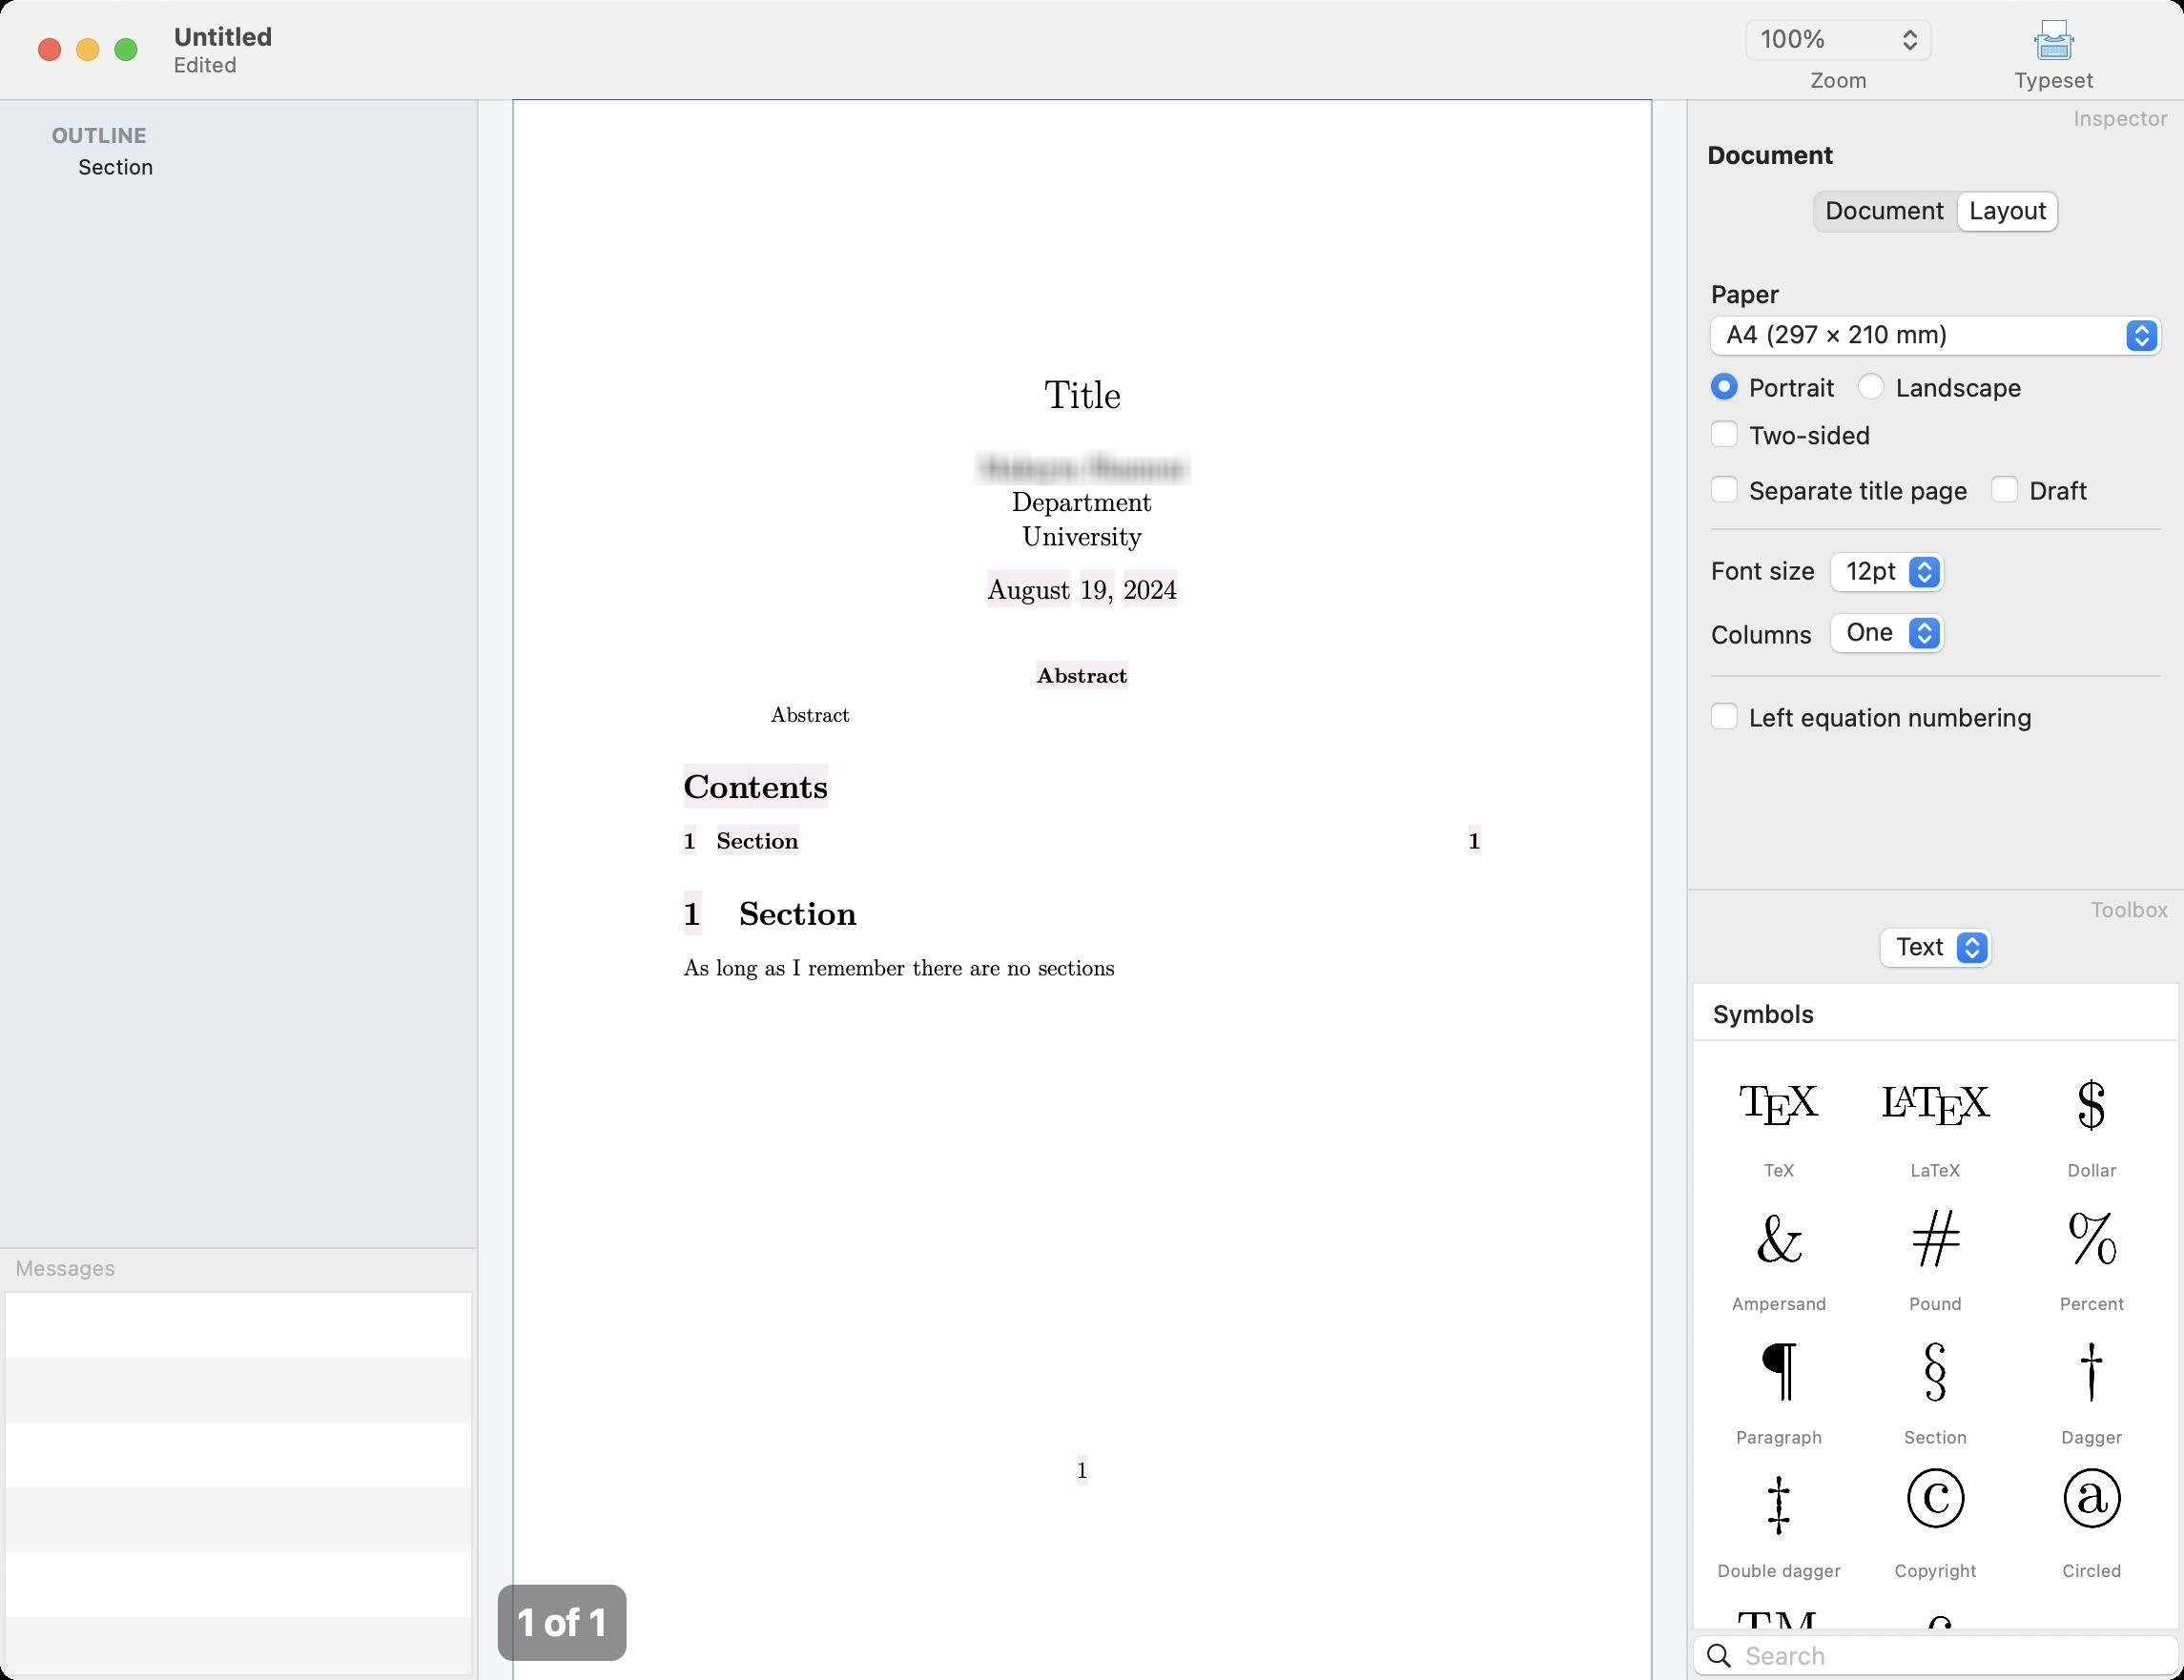
Accessibility tree:
{"name": "Untitled", "role": "AXWindow", "description": null, "role_description": "standard window", "value": null, "position": "406.00;68.00", "size": "1145;881", "children": [{"name": null, "role": "AXSplitGroup", "description": null, "role_description": "split group", "value": null, "position": "0.00;52.00", "size": "1145;829", "children": [{"name": null, "role": "AXSplitGroup", "description": null, "role_description": "split group", "value": null, "position": "0.00;52.00", "size": "250;829", "children": [{"name": null, "role": "AXScrollArea", "description": null, "role_description": "scroll area", "value": null, "position": "0.00;52.00", "size": "250;602", "children": [{"name": null, "role": "AXOutline", "description": null, "role_description": "outline", "value": null, "position": "0.00;52.00", "size": "266;602", "children": [{"name": null, "role": "AXRow", "description": null, "role_description": "outline row", "value": null, "position": "0.00;62.00", "size": "266;17", "children": [{"name": null, "role": "AXCell", "description": null, "role_description": "cell", "value": null, "position": "10.00;62.00", "size": "246;17", "children": [{"name": null, "role": "AXStaticText", "description": null, "role_description": "text", "value": "OUTLINE", "position": "25.00;64.00", "size": "181;14", "children": []}]}]}, {"name": null, "role": "AXRow", "description": null, "role_description": "outline row", "value": null, "position": "0.00;79.00", "size": "266;17", "children": [{"name": null, "role": "AXCell", "description": null, "role_description": "cell", "value": null, "position": "10.00;79.00", "size": "246;17", "children": [{"name": null, "role": "AXStaticText", "description": null, "role_description": "text", "value": "Section", "position": "39.00;80.50", "size": "44;14", "children": []}]}]}, {"name": null, "role": "AXColumn", "description": null, "role_description": "column", "value": null, "position": "10.00;52.00", "size": "246;602", "children": []}]}, {"name": null, "role": "AXScrollBar", "description": null, "role_description": "scroll bar", "value": 0.0, "position": "0.00;638.00", "size": "250;16", "children": [{"name": null, "role": "AXValueIndicator", "description": null, "role_description": "value indicator", "value": 0.0, "position": "1.00;642.00", "size": "233;12", "children": []}, {"name": null, "role": "AXButton", "description": null, "role_description": "increment arrow button", "value": null, "position": "0.00;638.00", "size": "0;0", "children": []}, {"name": null, "role": "AXButton", "description": null, "role_description": "decrement arrow button", "value": null, "position": "0.00;638.00", "size": "0;0", "children": []}, {"name": null, "role": "AXButton", "description": null, "role_description": "increment page button", "value": null, "position": "234.50;642.00", "size": "16;12", "children": []}, {"name": null, "role": "AXButton", "description": null, "role_description": "decrement page button", "value": null, "position": "0.00;642.00", "size": "1;12", "children": []}]}]}, {"name": null, "role": "AXSplitter", "description": null, "role_description": "splitter", "value": 602.0, "position": "0.00;654.00", "size": "250;1", "children": []}, {"name": null, "role": "AXStaticText", "description": null, "role_description": "text", "value": "Messages", "position": "6.00;658.00", "size": "57;14", "children": []}, {"name": null, "role": "AXScrollArea", "description": null, "role_description": "scroll area", "value": null, "position": "2.00;677.00", "size": "246;202", "children": [{"name": null, "role": "AXTable", "description": null, "role_description": "table", "value": null, "position": "3.00;678.00", "size": "244;200", "children": [{"name": null, "role": "AXColumn", "description": null, "role_description": "column", "value": null, "position": "3.00;678.00", "size": "215;200", "children": []}]}]}]}, {"name": null, "role": "AXSplitter", "description": null, "role_description": "splitter", "value": 250.0, "position": "250.00;52.00", "size": "1;829", "children": []}, {"name": null, "role": "AXSplitGroup", "description": null, "role_description": "split group", "value": null, "position": "251.00;52.00", "size": "633;829", "children": [{"name": null, "role": "AXScrollArea", "description": null, "role_description": "scroll area", "value": null, "position": "251.00;52.00", "size": "633;829", "children": [{"name": null, "role": "AXScrollBar", "description": null, "role_description": "scroll bar", "value": 0.0, "position": "868.00;52.00", "size": "16;829", "children": [{"name": null, "role": "AXValueIndicator", "description": null, "role_description": "value indicator", "value": 0.0, "position": "872.00;53.00", "size": "12;811", "children": []}, {"name": null, "role": "AXButton", "description": null, "role_description": "increment arrow button", "value": null, "position": "868.00;52.00", "size": "0;0", "children": []}, {"name": null, "role": "AXButton", "description": null, "role_description": "decrement arrow button", "value": null, "position": "868.00;52.00", "size": "0;0", "children": []}, {"name": null, "role": "AXButton", "description": null, "role_description": "increment page button", "value": null, "position": "872.00;864.50", "size": "12;16", "children": []}, {"name": null, "role": "AXButton", "description": null, "role_description": "decrement page button", "value": null, "position": "872.00;52.00", "size": "12;1", "children": []}]}]}, {"name": null, "role": "AXStaticText", "description": null, "role_description": "text", "value": "1 of 1", "position": "269.00;839.00", "size": "52;24", "children": []}, {"name": null, "role": "AXSplitter", "description": null, "role_description": "splitter", "value": 829.0, "position": "251.00;881.00", "size": "633;1", "children": []}]}, {"name": null, "role": "AXSplitter", "description": null, "role_description": "splitter", "value": 633.0, "position": "884.00;52.00", "size": "1;829", "children": []}, {"name": null, "role": "AXSplitGroup", "description": null, "role_description": "split group", "value": null, "position": "885.00;52.00", "size": "260;829", "children": [{"name": null, "role": "AXStaticText", "description": null, "role_description": "text", "value": "Inspector", "position": "1085.00;55.00", "size": "54;14", "children": []}, {"name": null, "role": "AXStaticText", "description": null, "role_description": "text", "value": "", "position": "891.00;55.00", "size": "4;14", "children": []}, {"name": null, "role": "AXStaticText", "description": null, "role_description": "text", "value": "Document", "position": "893.00;72.00", "size": "70;17", "children": []}, {"name": null, "role": "AXGroup", "description": null, "role_description": "group", "value": null, "position": "887.00;125.00", "size": "256;339", "children": [{"name": null, "role": "AXScrollArea", "description": null, "role_description": "scroll area", "value": null, "position": "887.00;125.00", "size": "256;339", "children": [{"name": null, "role": "AXStaticText", "description": null, "role_description": "text", "value": "Paper", "position": "895.00;145.00", "size": "40;17", "children": []}, {"name": null, "role": "AXPopUpButton", "description": null, "role_description": "pop up button", "value": "A4 (297 × 210 mm)", "position": "894.00;165.00", "size": "243;25", "children": []}, {"name": "Portrait", "role": "AXRadioButton", "description": null, "role_description": "radio button", "value": 1, "position": "895.00;193.50", "size": "71;18", "children": []}, {"name": "Landscape", "role": "AXRadioButton", "description": null, "role_description": "radio button", "value": 0, "position": "972.00;193.50", "size": "93;18", "children": []}, {"name": "Two-sided", "role": "AXCheckBox", "description": null, "role_description": "checkbox", "value": 0, "position": "895.00;218.50", "size": "90;18", "children": []}, {"name": "Separate_title_page", "role": "AXCheckBox", "description": null, "role_description": "checkbox", "value": 0, "position": "895.00;247.50", "size": "141;18", "children": []}, {"name": "Draft", "role": "AXCheckBox", "description": null, "role_description": "checkbox", "value": 0, "position": "1042.00;247.50", "size": "57;18", "children": []}, {"name": null, "role": "AXStaticText", "description": null, "role_description": "text", "value": "Font size", "position": "895.00;290.00", "size": "59;17", "children": []}, {"name": null, "role": "AXPopUpButton", "description": null, "role_description": "pop up button", "value": "12pt", "position": "957.00;289.00", "size": "66;25", "children": []}, {"name": null, "role": "AXStaticText", "description": null, "role_description": "text", "value": "Columns", "position": "895.00;323.50", "size": "59;17", "children": []}, {"name": null, "role": "AXPopUpButton", "description": null, "role_description": "pop up button", "value": "One", "position": "957.00;321.00", "size": "66;25", "children": []}, {"name": "Left_equation_numbering", "role": "AXCheckBox", "description": null, "role_description": "checkbox", "value": 0, "position": "895.00;366.50", "size": "175;18", "children": []}]}]}, {"name": null, "role": "AXRadioGroup", "description": null, "role_description": "radio group", "value": "{\n    \"name\": null,\n    \"role\": \"AXRadioButton\",\n    \"description\": \"Layout\",\n    \"role_description\": \"radio button\",\n    \"value\": 1,\n    \"position\": \"1026.50;99.00\",\n    \"size\": \"55;24\",\n    \"children\": []\n}", "position": "948.50;99.00", "size": "133;24", "children": [{"name": null, "role": "AXRadioButton", "description": "Document", "role_description": "radio button", "value": 0, "position": "948.50;99.00", "size": "78;24", "children": []}, {"name": null, "role": "AXRadioButton", "description": "Layout", "role_description": "radio button", "value": 1, "position": "1026.50;99.00", "size": "55;24", "children": []}]}, {"name": null, "role": "AXSplitter", "description": null, "role_description": "splitter", "value": 414.0, "position": "885.00;466.00", "size": "260;1", "children": []}, {"name": null, "role": "AXStaticText", "description": null, "role_description": "text", "value": "Toolbox", "position": "1094.00;470.00", "size": "45;14", "children": []}, {"name": null, "role": "AXPopUpButton", "description": null, "role_description": "pop up button", "value": "Text", "position": "983.00;486.00", "size": "65;25", "children": []}, {"name": null, "role": "AXTextField", "description": null, "role_description": "search text field", "value": "", "position": "887.00;857.00", "size": "256;22", "children": [{"name": "", "role": "AXButton", "description": "search", "role_description": "button", "value": null, "position": "889.00;857.00", "size": "25;22", "children": []}]}, {"name": null, "role": "AXScrollArea", "description": null, "role_description": "scroll area", "value": null, "position": "887.00;515.00", "size": "256;340", "children": [{"name": null, "role": "AXList", "description": null, "role_description": "collection", "value": null, "position": "888.00;516.00", "size": "254;2430", "children": [{"name": null, "role": "AXList", "description": "Symbols", "role_description": "section", "value": null, "position": "888.00;516.00", "size": "254;1575", "children": [{"name": null, "role": "AXStaticText", "description": "Symbols", "role_description": "text", "value": null, "position": "888.00;516.00", "size": "254;30", "children": []}, {"name": null, "role": "AXGroup", "description": null, "role_description": "group", "value": null, "position": "893.00;551.00", "size": "80;70", "children": [{"name": null, "role": "AXImage", "description": "TeX", "role_description": "image", "value": null, "position": "893.00;551.00", "size": "80;57", "children": []}, {"name": null, "role": "AXStaticText", "description": null, "role_description": "text", "value": "TeX", "position": "892.00;608.00", "size": "82;11", "children": []}]}, {"name": null, "role": "AXGroup", "description": null, "role_description": "group", "value": null, "position": "975.00;551.00", "size": "80;70", "children": [{"name": null, "role": "AXImage", "description": "LaTeX", "role_description": "image", "value": null, "position": "975.00;551.00", "size": "80;57", "children": []}, {"name": null, "role": "AXStaticText", "description": null, "role_description": "text", "value": "LaTeX", "position": "974.00;608.00", "size": "82;11", "children": []}]}, {"name": null, "role": "AXGroup", "description": null, "role_description": "group", "value": null, "position": "1057.00;551.00", "size": "80;70", "children": [{"name": null, "role": "AXImage", "description": "$", "role_description": "image", "value": null, "position": "1057.00;551.00", "size": "80;57", "children": []}, {"name": null, "role": "AXStaticText", "description": null, "role_description": "text", "value": "Dollar", "position": "1056.00;608.00", "size": "82;11", "children": []}]}, {"name": null, "role": "AXGroup", "description": null, "role_description": "group", "value": null, "position": "893.00;621.00", "size": "80;70", "children": [{"name": null, "role": "AXImage", "description": "&", "role_description": "image", "value": null, "position": "893.00;621.00", "size": "80;57", "children": []}, {"name": null, "role": "AXStaticText", "description": null, "role_description": "text", "value": "Ampersand", "position": "892.00;678.00", "size": "82;11", "children": []}]}, {"name": null, "role": "AXGroup", "description": null, "role_description": "group", "value": null, "position": "975.00;621.00", "size": "80;70", "children": [{"name": null, "role": "AXImage", "description": "#", "role_description": "image", "value": null, "position": "975.00;621.00", "size": "80;57", "children": []}, {"name": null, "role": "AXStaticText", "description": null, "role_description": "text", "value": "Pound", "position": "974.00;678.00", "size": "82;11", "children": []}]}, {"name": null, "role": "AXGroup", "description": null, "role_description": "group", "value": null, "position": "1057.00;621.00", "size": "80;70", "children": [{"name": null, "role": "AXImage", "description": "%", "role_description": "image", "value": null, "position": "1057.00;621.00", "size": "80;57", "children": []}, {"name": null, "role": "AXStaticText", "description": null, "role_description": "text", "value": "Percent", "position": "1056.00;678.00", "size": "82;11", "children": []}]}, {"name": null, "role": "AXGroup", "description": null, "role_description": "group", "value": null, "position": "893.00;691.00", "size": "80;70", "children": [{"name": null, "role": "AXImage", "description": "par", "role_description": "image", "value": null, "position": "893.00;691.00", "size": "80;57", "children": []}, {"name": null, "role": "AXStaticText", "description": null, "role_description": "text", "value": "Paragraph", "position": "892.00;748.00", "size": "82;11", "children": []}]}, {"name": null, "role": "AXGroup", "description": null, "role_description": "group", "value": null, "position": "975.00;691.00", "size": "80;70", "children": [{"name": null, "role": "AXImage", "description": " s", "role_description": "image", "value": null, "position": "975.00;691.00", "size": "80;57", "children": []}, {"name": null, "role": "AXStaticText", "description": null, "role_description": "text", "value": "Section", "position": "974.00;748.00", "size": "82;11", "children": []}]}, {"name": null, "role": "AXGroup", "description": null, "role_description": "group", "value": null, "position": "1057.00;691.00", "size": "80;70", "children": [{"name": null, "role": "AXImage", "description": "dag", "role_description": "image", "value": null, "position": "1057.00;691.00", "size": "80;57", "children": []}, {"name": null, "role": "AXStaticText", "description": null, "role_description": "text", "value": "Dagger", "position": "1056.00;748.00", "size": "82;11", "children": []}]}, {"name": null, "role": "AXGroup", "description": null, "role_description": "group", "value": null, "position": "893.00;761.00", "size": "80;70", "children": [{"name": null, "role": "AXImage", "description": "ddag", "role_description": "image", "value": null, "position": "893.00;761.00", "size": "80;57", "children": []}, {"name": null, "role": "AXStaticText", "description": null, "role_description": "text", "value": "Double dagger", "position": "892.00;818.00", "size": "82;11", "children": []}]}, {"name": null, "role": "AXGroup", "description": null, "role_description": "group", "value": null, "position": "975.00;761.00", "size": "80;70", "children": [{"name": null, "role": "AXImage", "description": "copyright", "role_description": "image", "value": null, "position": "975.00;761.00", "size": "80;57", "children": []}, {"name": null, "role": "AXStaticText", "description": null, "role_description": "text", "value": "Copyright", "position": "974.00;818.00", "size": "82;11", "children": []}]}, {"name": null, "role": "AXGroup", "description": null, "role_description": "group", "value": null, "position": "1057.00;761.00", "size": "80;70", "children": [{"name": null, "role": "AXImage", "description": "textcircled{a}", "role_description": "image", "value": null, "position": "1057.00;761.00", "size": "80;57", "children": []}, {"name": null, "role": "AXStaticText", "description": null, "role_description": "text", "value": "Circled", "position": "1056.00;818.00", "size": "82;11", "children": []}]}, {"name": null, "role": "AXGroup", "description": null, "role_description": "group", "value": null, "position": "893.00;831.00", "size": "80;70", "children": [{"name": null, "role": "AXImage", "description": "texttrademark", "role_description": "image", "value": null, "position": "893.00;831.00", "size": "80;57", "children": []}, {"name": null, "role": "AXStaticText", "description": null, "role_description": "text", "value": "Trademark", "position": "892.00;888.00", "size": "82;11", "children": []}]}, {"name": null, "role": "AXGroup", "description": null, "role_description": "group", "value": null, "position": "975.00;831.00", "size": "80;70", "children": [{"name": null, "role": "AXImage", "description": "textsterling", "role_description": "image", "value": null, "position": "975.00;831.00", "size": "80;57", "children": []}, {"name": null, "role": "AXStaticText", "description": null, "role_description": "text", "value": "Sterling", "position": "974.00;888.00", "size": "82;11", "children": []}]}, {"name": null, "role": "AXGroup", "description": null, "role_description": "group", "value": null, "position": "1057.00;831.00", "size": "80;70", "children": [{"name": null, "role": "AXImage", "description": "dots", "role_description": "image", "value": null, "position": "1057.00;831.00", "size": "80;57", "children": []}, {"name": null, "role": "AXStaticText", "description": null, "role_description": "text", "value": "dots", "position": "1056.00;888.00", "size": "82;11", "children": []}]}, {"name": null, "role": "AXGroup", "description": null, "role_description": "group", "value": null, "position": "893.00;901.00", "size": "80;70", "children": [{"name": null, "role": "AXImage", "description": "textordmasculine", "role_description": "image", "value": null, "position": "893.00;901.00", "size": "80;57", "children": []}, {"name": null, "role": "AXStaticText", "description": null, "role_description": "text", "value": "ord, masculine", "position": "892.00;958.00", "size": "82;11", "children": []}]}, {"name": null, "role": "AXGroup", "description": null, "role_description": "group", "value": null, "position": "975.00;901.00", "size": "80;70", "children": [{"name": null, "role": "AXImage", "description": "textordfeminine", "role_description": "image", "value": null, "position": "975.00;901.00", "size": "80;57", "children": []}, {"name": null, "role": "AXStaticText", "description": null, "role_description": "text", "value": "ord, feminine", "position": "974.00;958.00", "size": "82;11", "children": []}]}, {"name": null, "role": "AXGroup", "description": null, "role_description": "group", "value": null, "position": "1057.00;901.00", "size": "80;70", "children": [{"name": null, "role": "AXImage", "description": "textasteriskcentered", "role_description": "image", "value": null, "position": "1057.00;901.00", "size": "80;57", "children": []}, {"name": null, "role": "AXStaticText", "description": null, "role_description": "text", "value": "Asterisk centered", "position": "1056.00;958.00", "size": "82;11", "children": []}]}, {"name": null, "role": "AXGroup", "description": null, "role_description": "group", "value": null, "position": "893.00;971.00", "size": "80;70", "children": [{"name": null, "role": "AXImage", "description": "textperiodcentered", "role_description": "image", "value": null, "position": "893.00;971.00", "size": "80;57", "children": []}, {"name": null, "role": "AXStaticText", "description": null, "role_description": "text", "value": "Period centered", "position": "892.00;1028.00", "size": "82;11", "children": []}]}]}, {"name": null, "role": "AXList", "description": "Accents", "role_description": "section", "value": null, "position": "888.00;2096.00", "size": "254;385", "children": [{"name": null, "role": "AXStaticText", "description": "Accents", "role_description": "text", "value": null, "position": "888.00;2096.00", "size": "254;30", "children": []}, {"name": null, "role": "AXGroup", "description": null, "role_description": "group", "value": null, "position": "893.00;2131.00", "size": "80;70", "children": [{"name": null, "role": "AXImage", "description": "dieresis", "role_description": "image", "value": null, "position": "893.00;2131.00", "size": "80;50", "children": []}, {"name": null, "role": "AXStaticText", "description": null, "role_description": "text", "value": "Dieresis", "position": "901.00;2185.00", "size": "64;14", "children": []}]}, {"name": null, "role": "AXGroup", "description": null, "role_description": "group", "value": null, "position": "975.00;2131.00", "size": "80;70", "children": [{"name": null, "role": "AXImage", "description": "acute", "role_description": "image", "value": null, "position": "975.00;2131.00", "size": "80;50", "children": []}, {"name": null, "role": "AXStaticText", "description": null, "role_description": "text", "value": "Acute", "position": "983.00;2185.00", "size": "64;14", "children": []}]}, {"name": null, "role": "AXGroup", "description": null, "role_description": "group", "value": null, "position": "1057.00;2131.00", "size": "80;70", "children": [{"name": null, "role": "AXImage", "description": "dotOver", "role_description": "image", "value": null, "position": "1057.00;2131.00", "size": "80;50", "children": []}, {"name": null, "role": "AXStaticText", "description": null, "role_description": "text", "value": "Dot over", "position": "1065.00;2185.00", "size": "64;14", "children": []}]}, {"name": null, "role": "AXGroup", "description": null, "role_description": "group", "value": null, "position": "893.00;2201.00", "size": "80;70", "children": [{"name": null, "role": "AXImage", "description": "dotUnder", "role_description": "image", "value": null, "position": "893.00;2201.00", "size": "80;50", "children": []}, {"name": null, "role": "AXStaticText", "description": null, "role_description": "text", "value": "Dot under", "position": "901.00;2255.00", "size": "64;14", "children": []}]}, {"name": null, "role": "AXGroup", "description": null, "role_description": "group", "value": null, "position": "975.00;2201.00", "size": "80;70", "children": [{"name": null, "role": "AXImage", "description": "macron", "role_description": "image", "value": null, "position": "975.00;2201.00", "size": "80;50", "children": []}, {"name": null, "role": "AXStaticText", "description": null, "role_description": "text", "value": "Macron", "position": "983.00;2255.00", "size": "64;14", "children": []}]}, {"name": null, "role": "AXGroup", "description": null, "role_description": "group", "value": null, "position": "1057.00;2201.00", "size": "80;70", "children": [{"name": null, "role": "AXImage", "description": "hungarianUmlaut", "role_description": "image", "value": null, "position": "1057.00;2201.00", "size": "80;50", "children": []}, {"name": null, "role": "AXStaticText", "description": null, "role_description": "text", "value": "Hungarian", "position": "1065.00;2255.00", "size": "64;14", "children": []}]}, {"name": null, "role": "AXGroup", "description": null, "role_description": "group", "value": null, "position": "893.00;2271.00", "size": "80;70", "children": [{"name": null, "role": "AXImage", "description": "circumflex", "role_description": "image", "value": null, "position": "893.00;2271.00", "size": "80;50", "children": []}, {"name": null, "role": "AXStaticText", "description": null, "role_description": "text", "value": "Circumflex", "position": "901.00;2325.00", "size": "64;14", "children": []}]}, {"name": null, "role": "AXGroup", "description": null, "role_description": "group", "value": null, "position": "975.00;2271.00", "size": "80;70", "children": [{"name": null, "role": "AXImage", "description": "grave", "role_description": "image", "value": null, "position": "975.00;2271.00", "size": "80;50", "children": []}, {"name": null, "role": "AXStaticText", "description": null, "role_description": "text", "value": "Grave", "position": "983.00;2325.00", "size": "64;14", "children": []}]}, {"name": null, "role": "AXGroup", "description": null, "role_description": "group", "value": null, "position": "1057.00;2271.00", "size": "80;70", "children": [{"name": null, "role": "AXImage", "description": "barUnder", "role_description": "image", "value": null, "position": "1057.00;2271.00", "size": "80;50", "children": []}, {"name": null, "role": "AXStaticText", "description": null, "role_description": "text", "value": "Bar under", "position": "1065.00;2325.00", "size": "64;14", "children": []}]}, {"name": null, "role": "AXGroup", "description": null, "role_description": "group", "value": null, "position": "893.00;2341.00", "size": "80;70", "children": [{"name": null, "role": "AXImage", "description": "cedilla", "role_description": "image", "value": null, "position": "893.00;2341.00", "size": "80;50", "children": []}, {"name": null, "role": "AXStaticText", "description": null, "role_description": "text", "value": "Cedilla", "position": "901.00;2395.00", "size": "64;14", "children": []}]}, {"name": null, "role": "AXGroup", "description": null, "role_description": "group", "value": null, "position": "975.00;2341.00", "size": "80;70", "children": [{"name": null, "role": "AXImage", "description": "ringOver", "role_description": "image", "value": null, "position": "975.00;2341.00", "size": "80;50", "children": []}, {"name": null, "role": "AXStaticText", "description": null, "role_description": "text", "value": "Ring over", "position": "983.00;2395.00", "size": "64;14", "children": []}]}, {"name": null, "role": "AXGroup", "description": null, "role_description": "group", "value": null, "position": "1057.00;2341.00", "size": "80;70", "children": [{"name": null, "role": "AXImage", "description": "breve", "role_description": "image", "value": null, "position": "1057.00;2341.00", "size": "80;50", "children": []}, {"name": null, "role": "AXStaticText", "description": null, "role_description": "text", "value": "Breve", "position": "1065.00;2395.00", "size": "64;14", "children": []}]}, {"name": null, "role": "AXGroup", "description": null, "role_description": "group", "value": null, "position": "893.00;2411.00", "size": "80;70", "children": [{"name": null, "role": "AXImage", "description": "caron", "role_description": "image", "value": null, "position": "893.00;2411.00", "size": "80;50", "children": []}, {"name": null, "role": "AXStaticText", "description": null, "role_description": "text", "value": "Caron", "position": "901.00;2465.00", "size": "64;14", "children": []}]}, {"name": null, "role": "AXGroup", "description": null, "role_description": "group", "value": null, "position": "975.00;2411.00", "size": "80;70", "children": [{"name": null, "role": "AXImage", "description": "tilde", "role_description": "image", "value": null, "position": "975.00;2411.00", "size": "80;50", "children": []}, {"name": null, "role": "AXStaticText", "description": null, "role_description": "text", "value": "Tilde", "position": "983.00;2465.00", "size": "64;14", "children": []}]}, {"name": null, "role": "AXGroup", "description": null, "role_description": "group", "value": null, "position": "1057.00;2411.00", "size": "80;70", "children": [{"name": null, "role": "AXImage", "description": "ogonek", "role_description": "image", "value": null, "position": "1057.00;2411.00", "size": "80;50", "children": []}, {"name": null, "role": "AXStaticText", "description": null, "role_description": "text", "value": "Ogonek", "position": "1065.00;2465.00", "size": "64;14", "children": []}]}]}, {"name": null, "role": "AXList", "description": "Apple", "role_description": "section", "value": null, "position": "888.00;2486.00", "size": "254;455", "children": [{"name": null, "role": "AXStaticText", "description": "Apple", "role_description": "text", "value": null, "position": "888.00;2486.00", "size": "254;30", "children": []}, {"name": null, "role": "AXGroup", "description": null, "role_description": "group", "value": null, "position": "893.00;2521.00", "size": "80;70", "children": [{"name": null, "role": "AXImage", "description": "command", "role_description": "image", "value": null, "position": "918.00;2546.00", "size": "30;20", "children": []}, {"name": null, "role": "AXStaticText", "description": null, "role_description": "text", "value": "Command", "position": "892.00;2578.00", "size": "82;11", "children": []}]}, {"name": null, "role": "AXGroup", "description": null, "role_description": "group", "value": null, "position": "975.00;2521.00", "size": "80;70", "children": [{"name": null, "role": "AXImage", "description": "option", "role_description": "image", "value": null, "position": "1000.00;2546.00", "size": "30;20", "children": []}, {"name": null, "role": "AXStaticText", "description": null, "role_description": "text", "value": "Option", "position": "974.00;2578.00", "size": "82;11", "children": []}]}, {"name": null, "role": "AXGroup", "description": null, "role_description": "group", "value": null, "position": "1057.00;2521.00", "size": "80;70", "children": [{"name": null, "role": "AXImage", "description": "control", "role_description": "image", "value": null, "position": "1082.00;2546.00", "size": "30;20", "children": []}, {"name": null, "role": "AXStaticText", "description": null, "role_description": "text", "value": "Control", "position": "1056.00;2578.00", "size": "82;11", "children": []}]}, {"name": null, "role": "AXGroup", "description": null, "role_description": "group", "value": null, "position": "893.00;2591.00", "size": "80;70", "children": [{"name": null, "role": "AXImage", "description": "shift", "role_description": "image", "value": null, "position": "918.00;2616.00", "size": "30;20", "children": []}, {"name": null, "role": "AXStaticText", "description": null, "role_description": "text", "value": "Shift", "position": "892.00;2648.00", "size": "82;11", "children": []}]}, {"name": null, "role": "AXGroup", "description": null, "role_description": "group", "value": null, "position": "975.00;2591.00", "size": "80;70", "children": [{"name": null, "role": "AXImage", "description": "delete", "role_description": "image", "value": null, "position": "1000.00;2616.00", "size": "30;20", "children": []}, {"name": null, "role": "AXStaticText", "description": null, "role_description": "text", "value": "Delete", "position": "974.00;2648.00", "size": "82;11", "children": []}]}, {"name": null, "role": "AXGroup", "description": null, "role_description": "group", "value": null, "position": "1057.00;2591.00", "size": "80;70", "children": [{"name": null, "role": "AXImage", "description": "apple", "role_description": "image", "value": null, "position": "1082.00;2616.00", "size": "30;20", "children": []}, {"name": null, "role": "AXStaticText", "description": null, "role_description": "text", "value": "Apple", "position": "1056.00;2648.00", "size": "82;11", "children": []}]}, {"name": null, "role": "AXGroup", "description": null, "role_description": "group", "value": null, "position": "893.00;2661.00", "size": "80;70", "children": [{"name": null, "role": "AXImage", "description": "apple outline", "role_description": "image", "value": null, "position": "918.00;2686.00", "size": "30;20", "children": []}, {"name": null, "role": "AXStaticText", "description": null, "role_description": "text", "value": "Apple Outline", "position": "892.00;2718.00", "size": "82;11", "children": []}]}, {"name": null, "role": "AXGroup", "description": null, "role_description": "group", "value": null, "position": "975.00;2661.00", "size": "80;70", "children": [{"name": null, "role": "AXImage", "description": "capslock", "role_description": "image", "value": null, "position": "1000.00;2686.00", "size": "30;20", "children": []}, {"name": null, "role": "AXStaticText", "description": null, "role_description": "text", "value": "Caps Lock", "position": "974.00;2718.00", "size": "82;11", "children": []}]}, {"name": null, "role": "AXGroup", "description": null, "role_description": "group", "value": null, "position": "1057.00;2661.00", "size": "80;70", "children": [{"name": null, "role": "AXImage", "description": "eject", "role_description": "image", "value": null, "position": "1082.00;2686.00", "size": "30;20", "children": []}, {"name": null, "role": "AXStaticText", "description": null, "role_description": "text", "value": "Eject", "position": "1056.00;2718.00", "size": "82;11", "children": []}]}, {"name": null, "role": "AXGroup", "description": null, "role_description": "group", "value": null, "position": "893.00;2731.00", "size": "80;70", "children": [{"name": null, "role": "AXImage", "description": "pencil", "role_description": "image", "value": null, "position": "918.00;2756.00", "size": "30;20", "children": []}, {"name": null, "role": "AXStaticText", "description": null, "role_description": "text", "value": "Pencil", "position": "892.00;2788.00", "size": "82;11", "children": []}]}, {"name": null, "role": "AXGroup", "description": null, "role_description": "group", "value": null, "position": "975.00;2731.00", "size": "80;70", "children": [{"name": null, "role": "AXImage", "description": "tab", "role_description": "image", "value": null, "position": "1000.00;2756.00", "size": "30;20", "children": []}, {"name": null, "role": "AXStaticText", "description": null, "role_description": "text", "value": "Tab", "position": "974.00;2788.00", "size": "82;11", "children": []}]}, {"name": null, "role": "AXGroup", "description": null, "role_description": "group", "value": null, "position": "1057.00;2731.00", "size": "80;70", "children": [{"name": null, "role": "AXImage", "description": "revtab", "role_description": "image", "value": null, "position": "1082.00;2756.00", "size": "30;20", "children": []}, {"name": null, "role": "AXStaticText", "description": null, "role_description": "text", "value": "Reverse Tab", "position": "1056.00;2788.00", "size": "82;11", "children": []}]}, {"name": null, "role": "AXGroup", "description": null, "role_description": "group", "value": null, "position": "893.00;2801.00", "size": "80;70", "children": [{"name": null, "role": "AXImage", "description": "escape", "role_description": "image", "value": null, "position": "918.00;2826.00", "size": "30;20", "children": []}, {"name": null, "role": "AXStaticText", "description": null, "role_description": "text", "value": "Escape", "position": "892.00;2858.00", "size": "82;11", "children": []}]}, {"name": null, "role": "AXGroup", "description": null, "role_description": "group", "value": null, "position": "975.00;2801.00", "size": "80;70", "children": [{"name": null, "role": "AXImage", "description": "return", "role_description": "image", "value": null, "position": "1000.00;2826.00", "size": "30;20", "children": []}, {"name": null, "role": "AXStaticText", "description": null, "role_description": "text", "value": "Return", "position": "974.00;2858.00", "size": "82;11", "children": []}]}, {"name": null, "role": "AXGroup", "description": null, "role_description": "group", "value": null, "position": "1057.00;2801.00", "size": "80;70", "children": [{"name": null, "role": "AXImage", "description": "revreturn", "role_description": "image", "value": null, "position": "1082.00;2826.00", "size": "30;20", "children": []}, {"name": null, "role": "AXStaticText", "description": null, "role_description": "text", "value": "Reverse Return", "position": "1056.00;2858.00", "size": "82;11", "children": []}]}, {"name": null, "role": "AXGroup", "description": null, "role_description": "group", "value": null, "position": "893.00;2871.00", "size": "80;70", "children": [{"name": null, "role": "No role", "description": "", "role_description": "", "value": null, "position": "", "size": "", "children": []}, {"name": null, "role": "No role", "description": "", "role_description": "", "value": null, "position": "", "size": "", "children": []}]}]}]}, {"name": null, "role": "AXScrollBar", "description": null, "role_description": "scroll bar", "value": 0.0, "position": "1126.00;516.00", "size": "16;338", "children": [{"name": null, "role": "AXValueIndicator", "description": null, "role_description": "value indicator", "value": 0.0, "position": "1130.00;517.00", "size": "12;46", "children": []}, {"name": null, "role": "AXButton", "description": null, "role_description": "increment arrow button", "value": null, "position": "1126.00;516.00", "size": "0;0", "children": []}, {"name": null, "role": "AXButton", "description": null, "role_description": "decrement arrow button", "value": null, "position": "1126.00;516.00", "size": "0;0", "children": []}, {"name": null, "role": "AXButton", "description": null, "role_description": "increment page button", "value": null, "position": "1130.00;564.00", "size": "12;290", "children": []}, {"name": null, "role": "AXButton", "description": null, "role_description": "decrement page button", "value": null, "position": "1130.00;516.00", "size": "12;1", "children": []}]}]}]}]}, {"name": null, "role": "AXToolbar", "description": null, "role_description": "toolbar", "value": null, "position": "0.00;0.00", "size": "1145;52", "children": [{"name": null, "role": "AXPopUpButton", "description": null, "role_description": "pop up button", "value": "100%", "position": "911.00;0.00", "size": "106;52", "children": [{"name": null, "role": "AXPopUpButton", "description": null, "role_description": "pop up button", "value": "100%", "position": "914.00;9.00", "size": "100;25", "children": []}, {"name": null, "role": "AXStaticText", "description": null, "role_description": "text", "value": "Zoom", "position": "945.00;35.00", "size": "38;14", "children": []}]}, {"name": "Typeset", "role": "AXButton", "description": null, "role_description": "button", "value": null, "position": "1026.00;0.00", "size": "102;52", "children": []}]}, {"name": null, "role": "AXButton", "description": null, "role_description": "close button", "value": null, "position": "19.00;18.00", "size": "14;16", "children": []}, {"name": null, "role": "AXButton", "description": null, "role_description": "full screen button", "value": null, "position": "59.00;18.00", "size": "14;16", "children": [{"name": null, "role": "AXGroup", "description": null, "role_description": "group", "value": null, "position": "59.00;18.00", "size": "14;16", "children": [{"name": null, "role": "AXGroup", "description": null, "role_description": "group", "value": null, "position": "59.00;18.00", "size": "14;16", "children": []}]}]}, {"name": null, "role": "AXButton", "description": null, "role_description": "minimize button", "value": null, "position": "39.00;18.00", "size": "14;16", "children": []}, {"name": null, "role": "AXStaticText", "description": null, "role_description": "text", "value": "Untitled", "position": "87.00;0.00", "size": "824;52", "children": []}]}